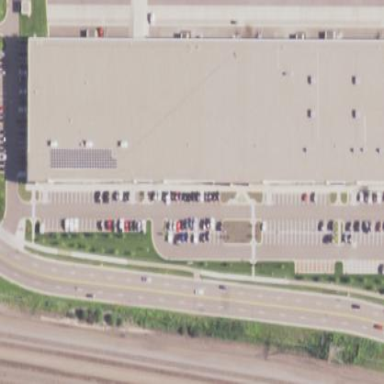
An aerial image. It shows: Office building.